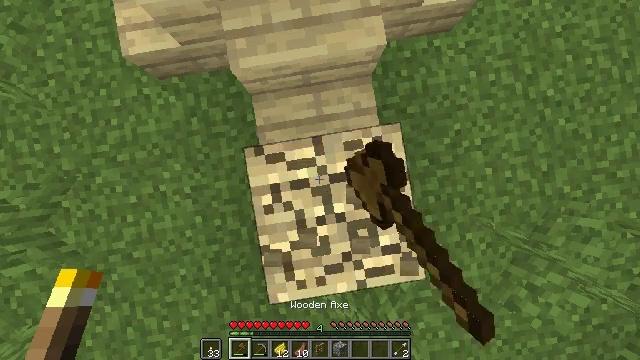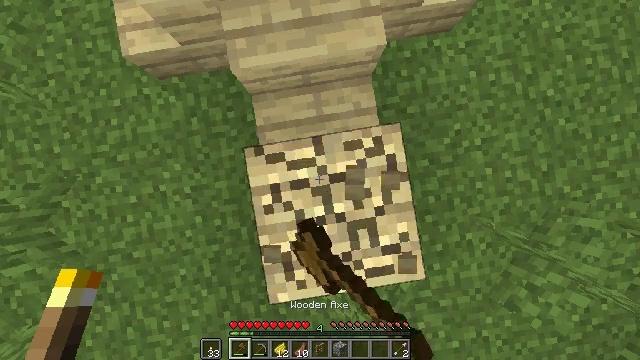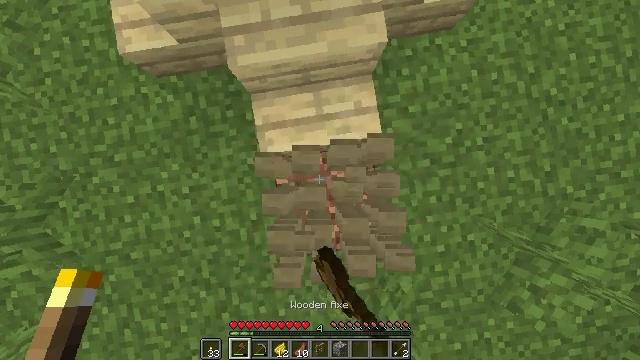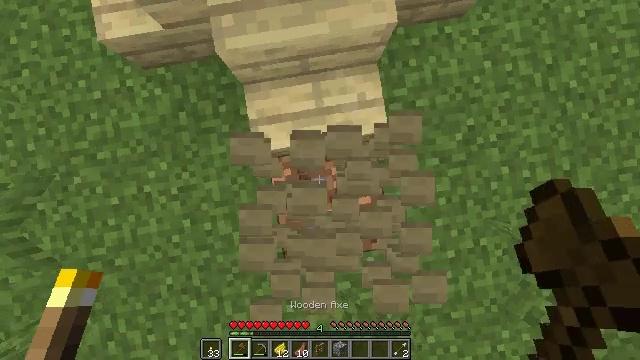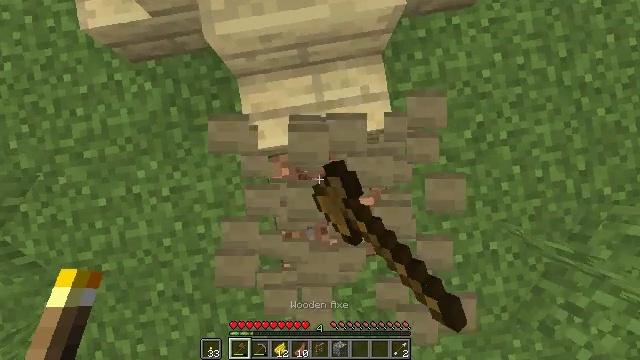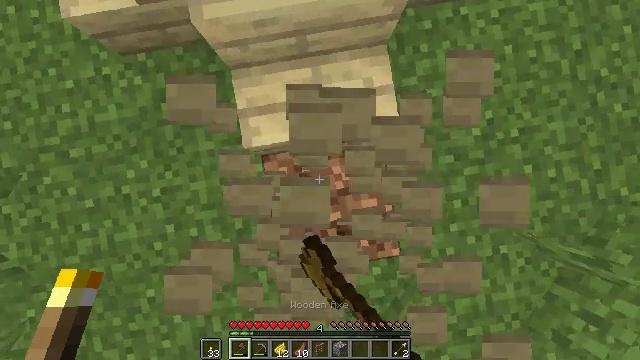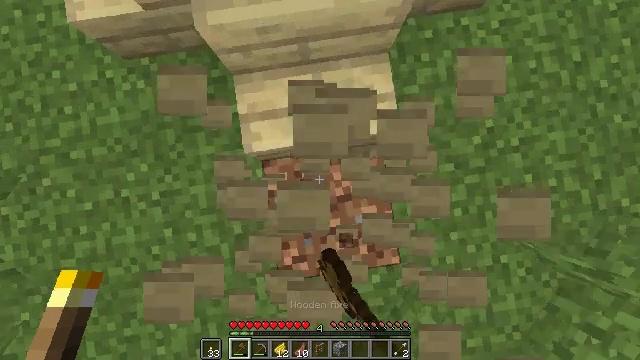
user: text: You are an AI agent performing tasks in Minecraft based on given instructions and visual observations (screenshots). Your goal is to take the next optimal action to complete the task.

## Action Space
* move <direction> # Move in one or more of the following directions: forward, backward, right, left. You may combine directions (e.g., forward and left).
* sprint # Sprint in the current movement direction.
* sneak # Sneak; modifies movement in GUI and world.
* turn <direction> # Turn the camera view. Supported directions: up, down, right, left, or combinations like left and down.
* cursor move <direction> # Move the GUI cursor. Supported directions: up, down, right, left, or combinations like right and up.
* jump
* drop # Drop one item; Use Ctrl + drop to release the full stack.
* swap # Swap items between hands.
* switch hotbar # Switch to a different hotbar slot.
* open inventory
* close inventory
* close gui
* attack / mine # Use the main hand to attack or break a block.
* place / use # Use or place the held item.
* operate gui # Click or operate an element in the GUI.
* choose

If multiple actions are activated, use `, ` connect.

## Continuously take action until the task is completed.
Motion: motion action
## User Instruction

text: Mine the birch planks.
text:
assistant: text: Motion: attack / mine
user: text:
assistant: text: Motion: attack / mine
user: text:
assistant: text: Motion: attack / mine
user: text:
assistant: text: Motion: attack / mine
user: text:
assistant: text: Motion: attack / mine
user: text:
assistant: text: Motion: turn up
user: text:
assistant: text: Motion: no_op